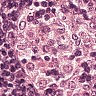
Metastatic tissue present: no